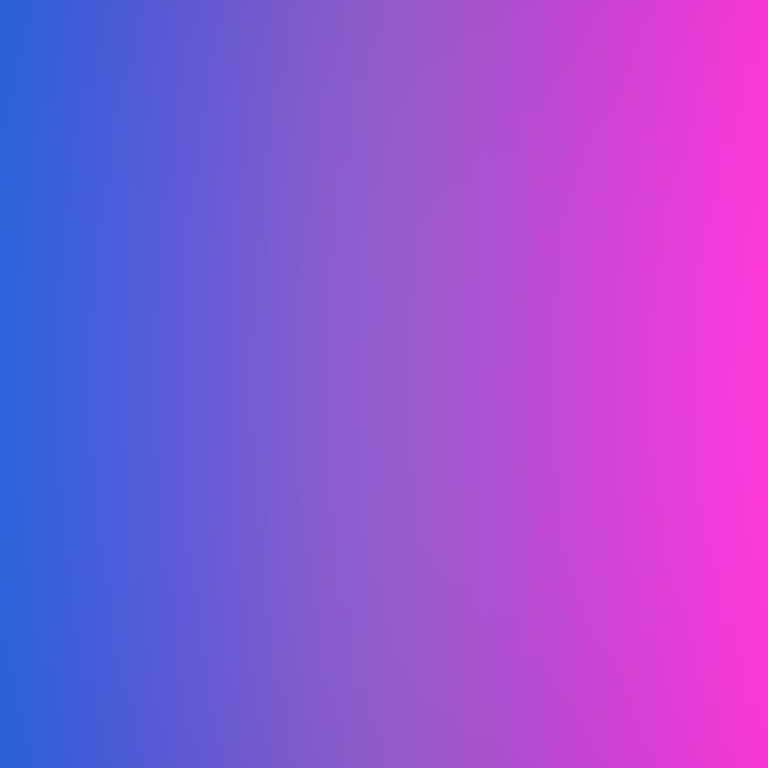
Abstract light effect, smooth gradient from blue to pink, calm atmosphere, soft glow, no room, no furniture, no objects.